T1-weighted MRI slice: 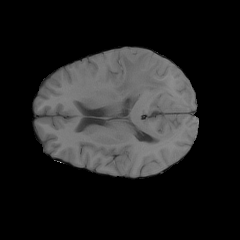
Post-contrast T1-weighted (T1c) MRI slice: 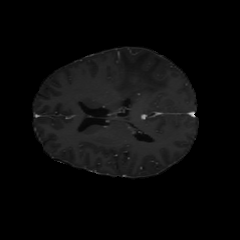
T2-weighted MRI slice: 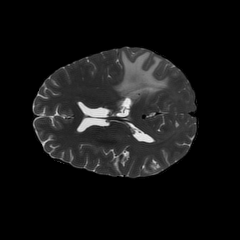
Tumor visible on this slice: yes